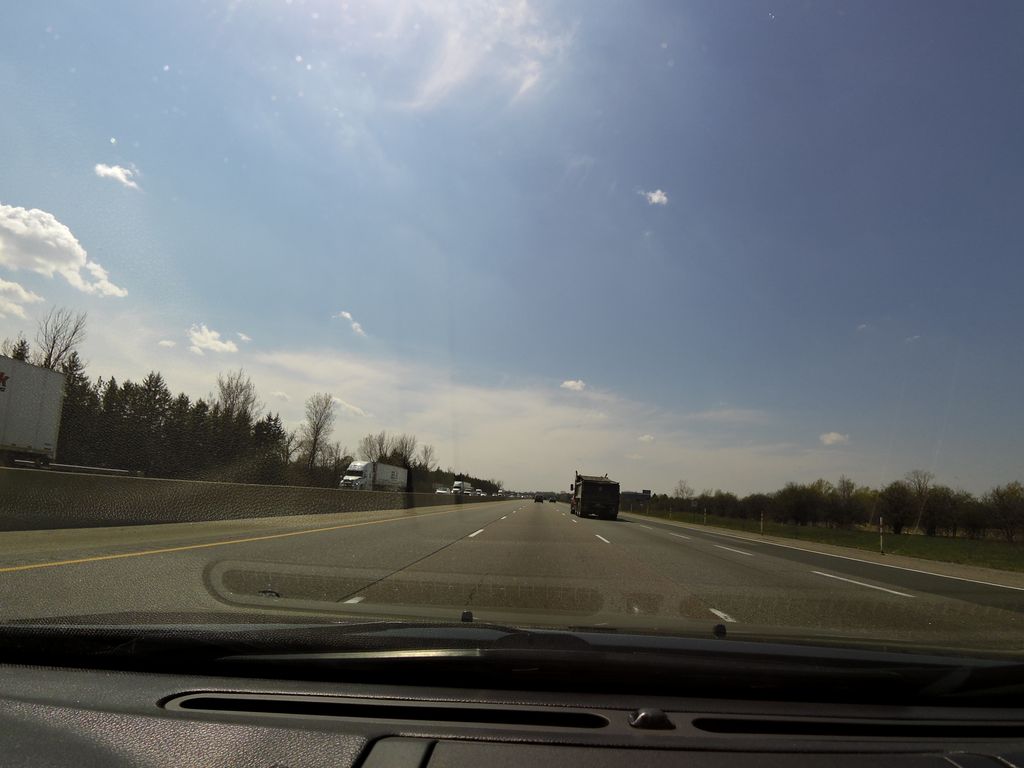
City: kitchener-waterloo